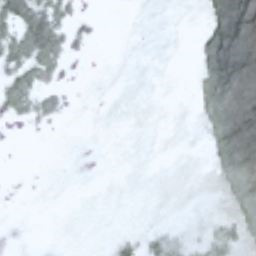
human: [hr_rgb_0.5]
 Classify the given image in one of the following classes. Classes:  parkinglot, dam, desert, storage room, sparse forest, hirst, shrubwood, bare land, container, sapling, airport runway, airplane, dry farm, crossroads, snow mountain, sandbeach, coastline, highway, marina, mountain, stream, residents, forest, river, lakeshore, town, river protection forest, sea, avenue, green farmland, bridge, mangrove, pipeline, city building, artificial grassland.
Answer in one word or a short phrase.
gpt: snow mountain